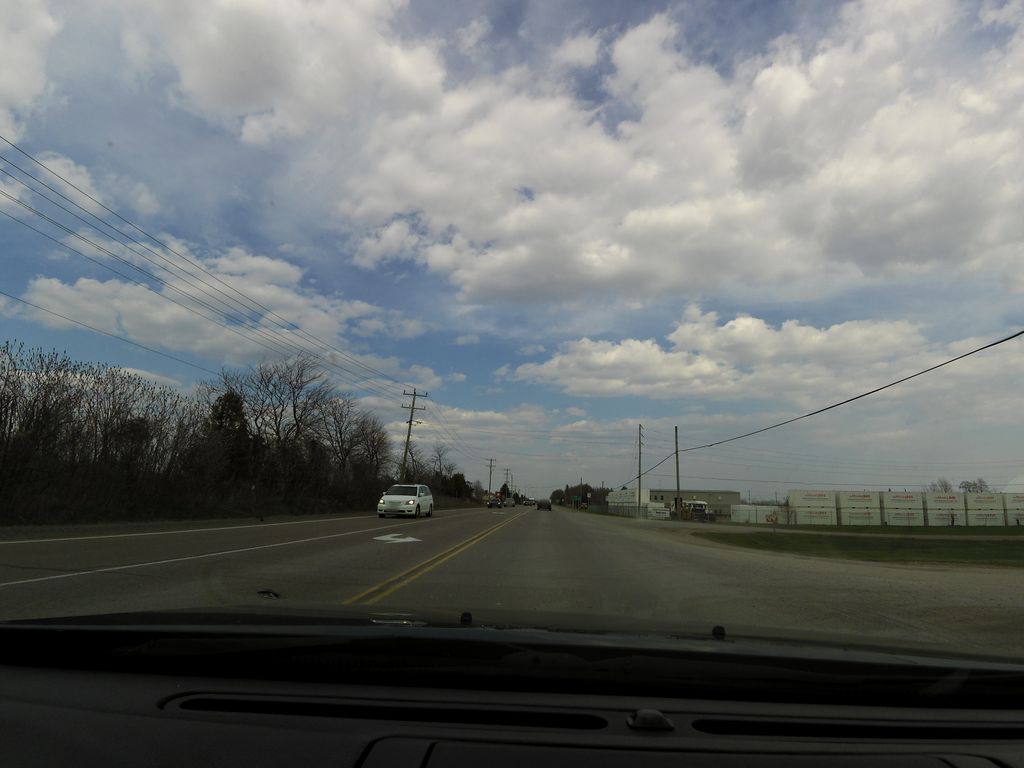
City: hamilton